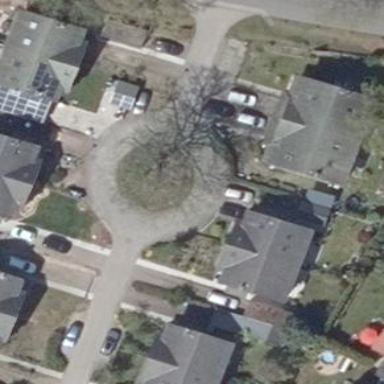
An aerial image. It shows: Living street paved with paving stones.